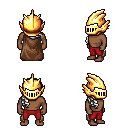
a pixel art fantasy rpg character, male body template, human, dark skin, brown cape, red pants, white right-swept hairstyle, gold helm, four views (front, back, left, right), 2x2 character sprite sheet, small pixel art, hard edges, no anti-aliasing